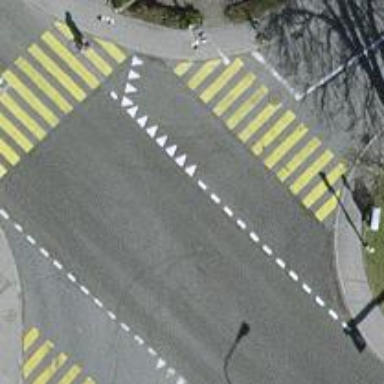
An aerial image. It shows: Road with traffic signals.